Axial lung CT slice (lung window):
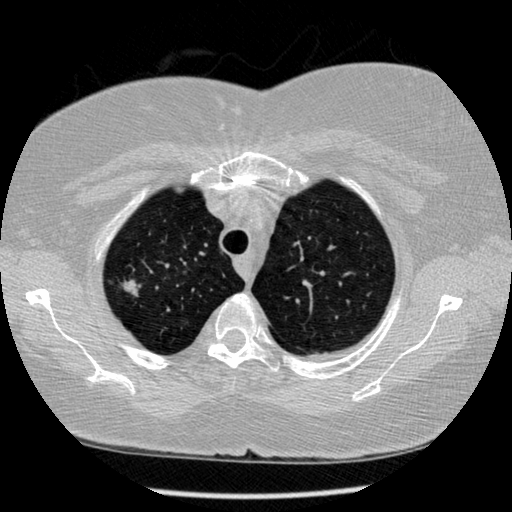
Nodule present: yes
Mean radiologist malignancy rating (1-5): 4.5